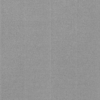
Label: dusty